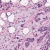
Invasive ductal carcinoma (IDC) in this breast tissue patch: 1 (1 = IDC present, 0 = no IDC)